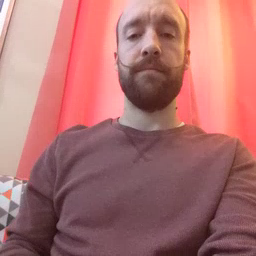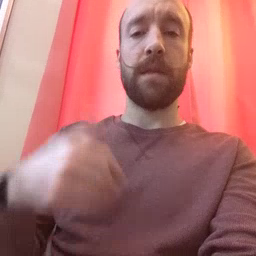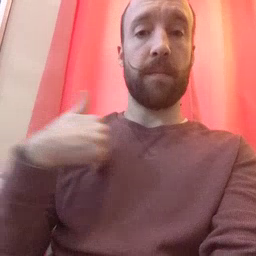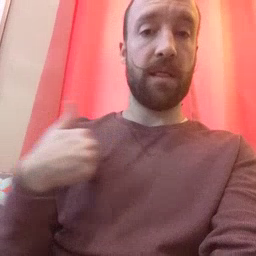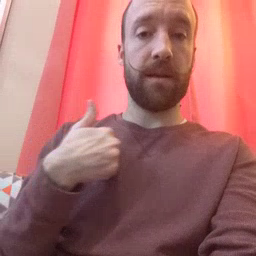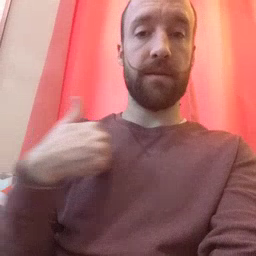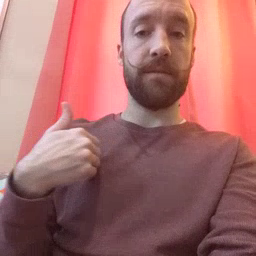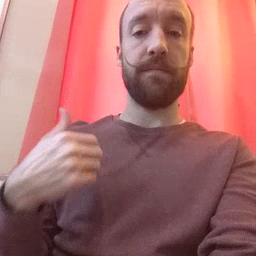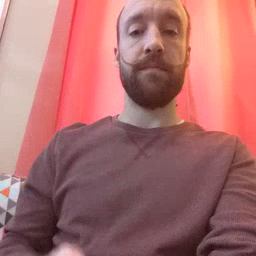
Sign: animal